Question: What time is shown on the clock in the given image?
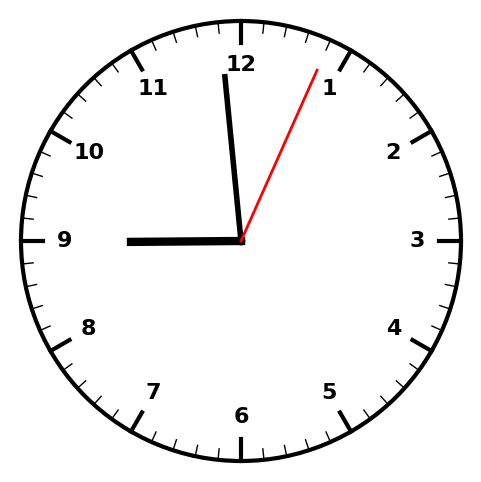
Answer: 08:59:04